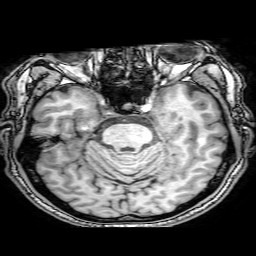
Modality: T1w
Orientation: coronal
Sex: male
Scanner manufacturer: philips
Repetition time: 0.008141 s
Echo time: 0.00374 s